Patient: sex M, age 83
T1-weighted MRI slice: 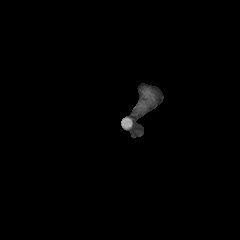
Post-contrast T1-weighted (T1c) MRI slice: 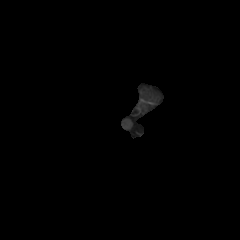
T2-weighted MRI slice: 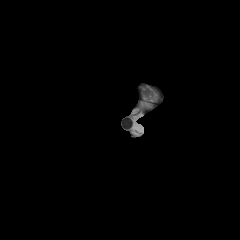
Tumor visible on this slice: no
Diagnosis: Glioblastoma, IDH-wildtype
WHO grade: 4